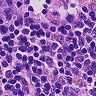
Metastatic tissue present: no